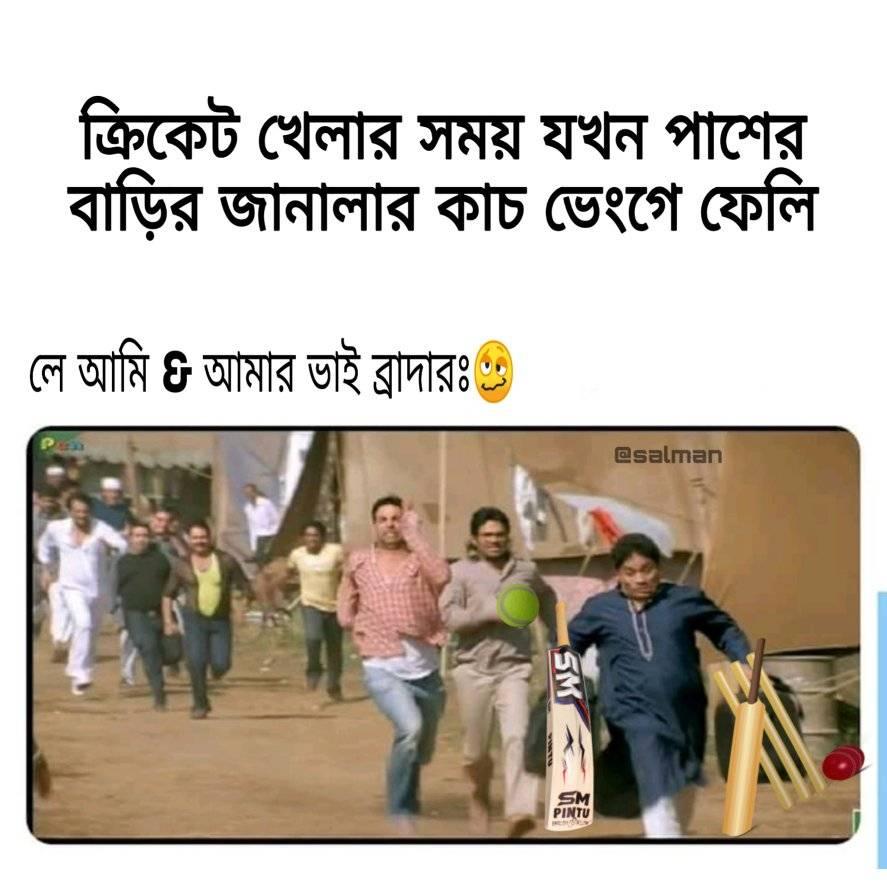
Caption: ক্রিকেট খেলার সময় যখন পাশের বাড়ির জানালার কাচ ভেংগে ফেলি     লে আমি  আমার ভাই ব্রাদারঃ
Label: non-hate